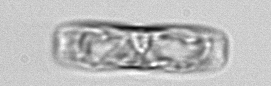
Label: pennate_morphotype1